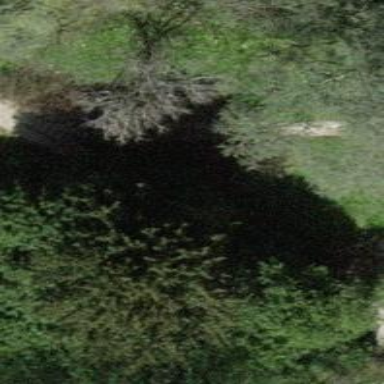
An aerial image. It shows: Evergreen needle-leaved tree.